Field crop: tomato
Growth stage: 2
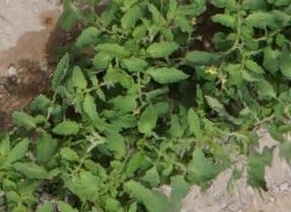
Species: tomato